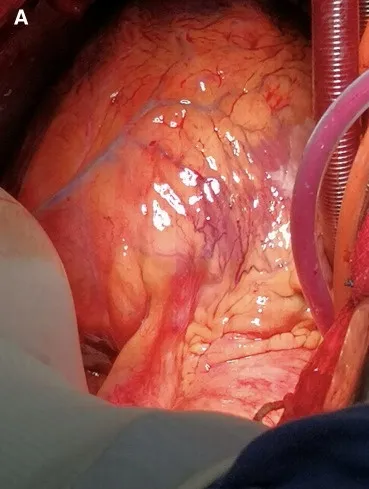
(A) The heart's presentation reveals evident edema.
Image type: medical_photograph (other_medical_photograph)